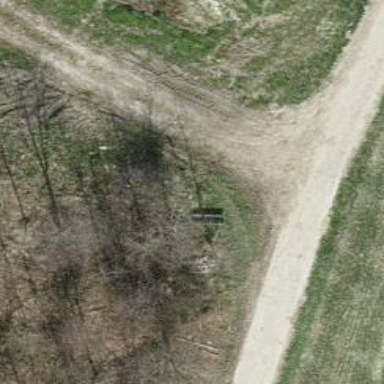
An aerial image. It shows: Bench for seating.